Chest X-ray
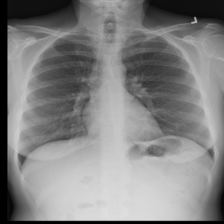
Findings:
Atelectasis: negative
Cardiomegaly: negative
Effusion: negative
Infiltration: positive
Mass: negative
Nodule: negative
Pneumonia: negative
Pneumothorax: negative
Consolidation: negative
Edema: negative
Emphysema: negative
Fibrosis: negative
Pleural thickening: negative
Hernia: negative